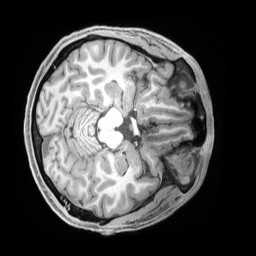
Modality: T1w
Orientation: axial
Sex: male
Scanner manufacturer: siemens
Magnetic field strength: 3 T
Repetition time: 2.4 s
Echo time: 0.00222 s